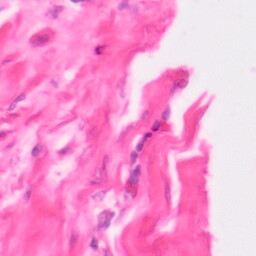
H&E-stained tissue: Colon